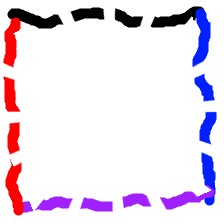
Shape: square